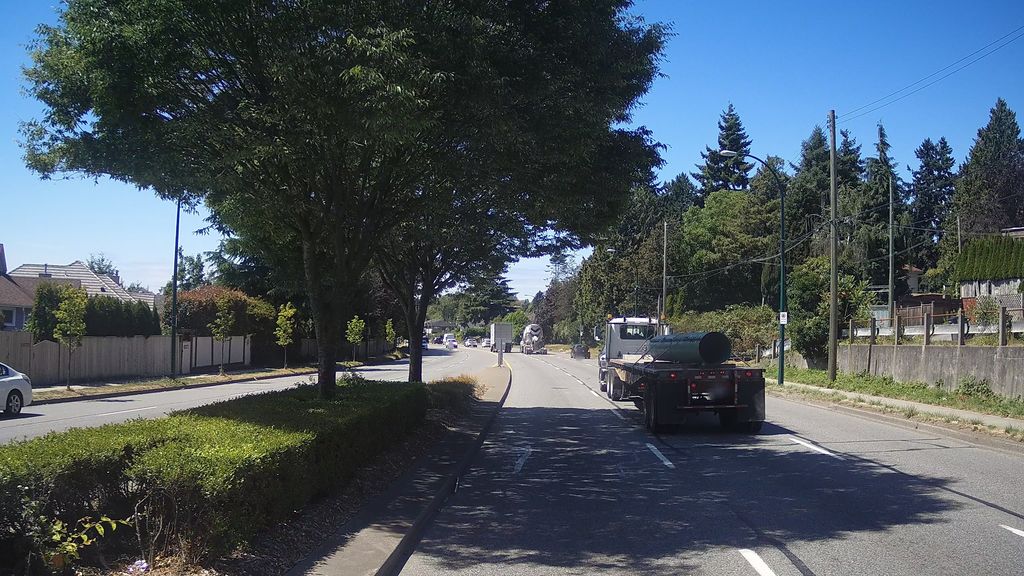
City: vancouver